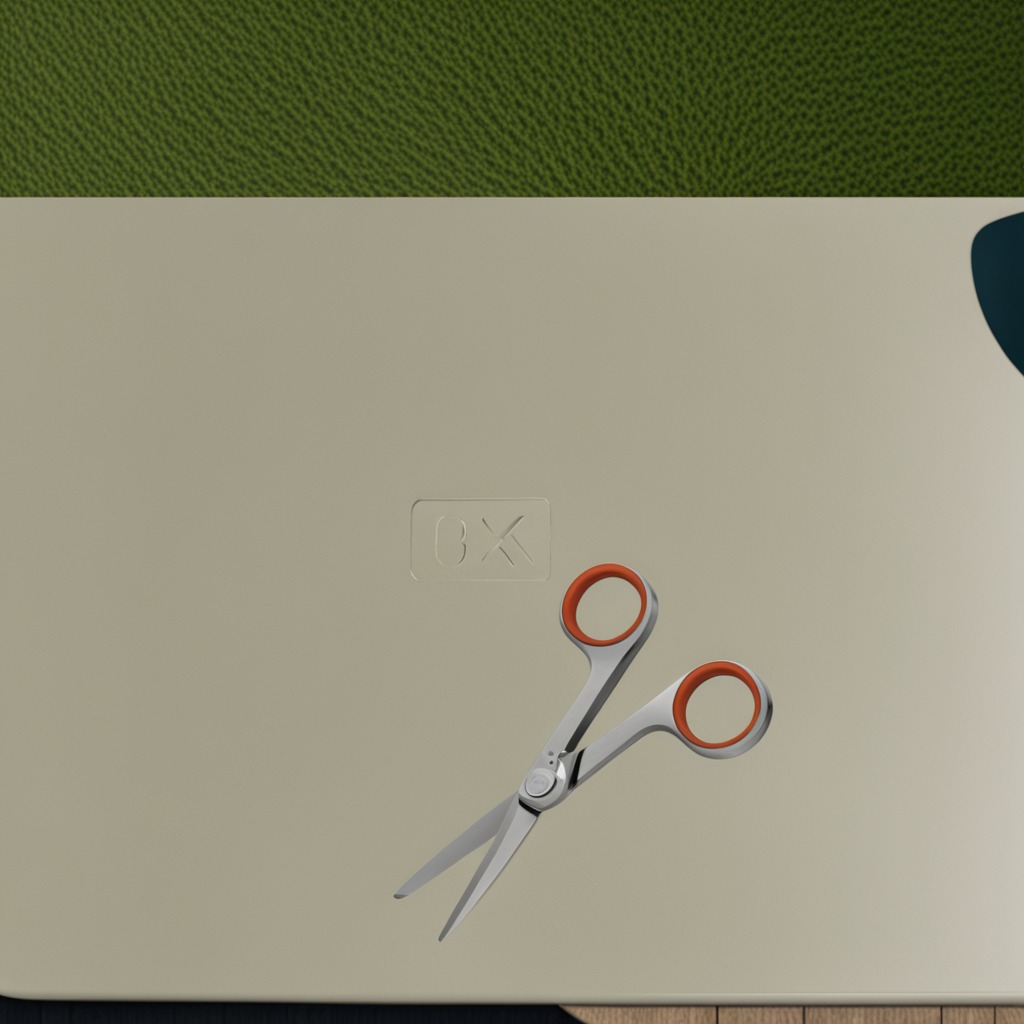
A scissor lies on the textured surface of the table.